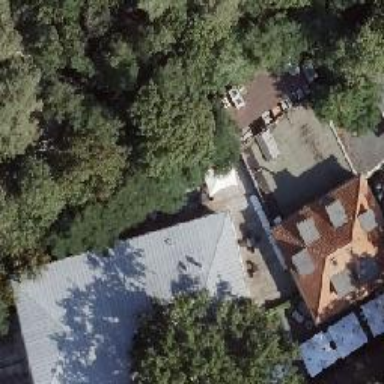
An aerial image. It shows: Restaurant with gabled roof.